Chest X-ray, PA view. Patient: 21 years old, sex M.
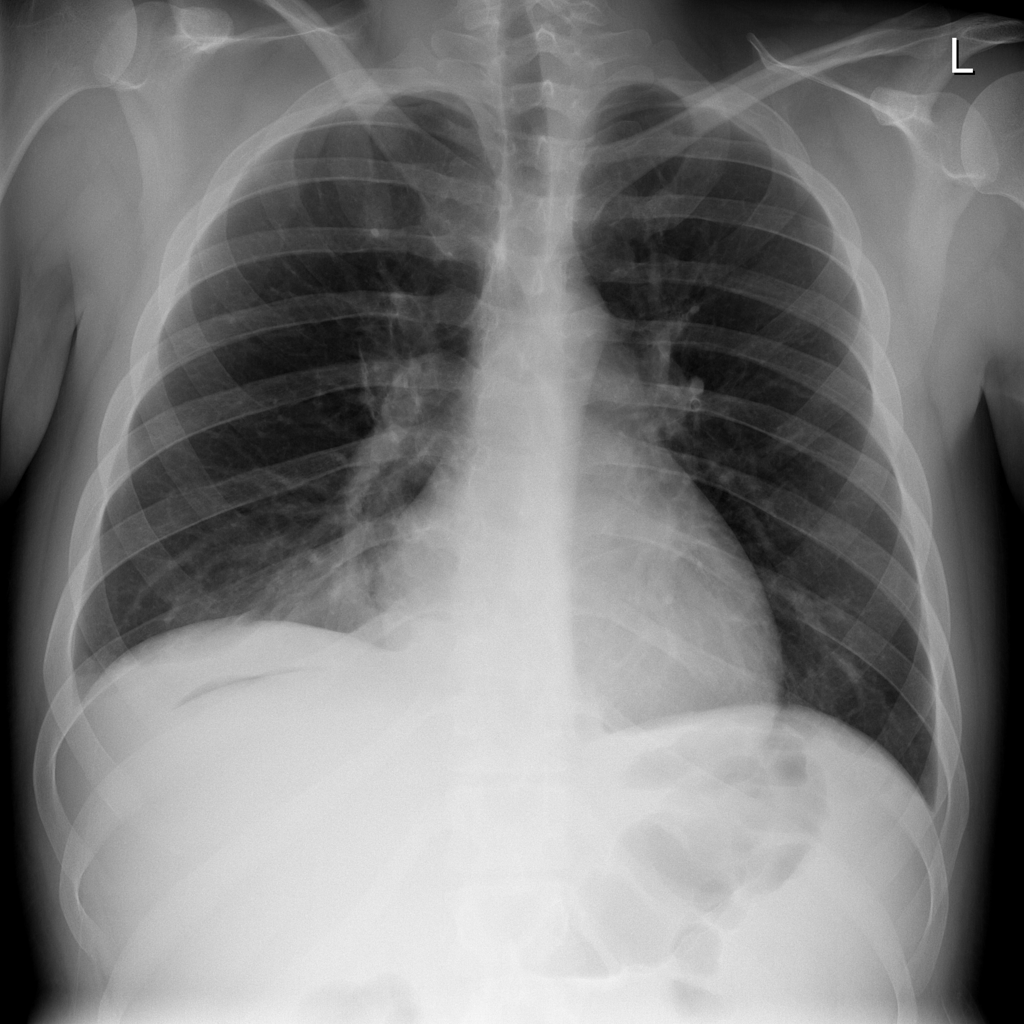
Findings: Atelectasis